Current action and preconditions to check: trajectory_clear

Your task: For each precondition in the list above, predict whether it will hold at this action.

Consider the current scene as observed from the mobile robot's camera, and analyze the predicted future states of all dynamic agents (e.g., people, animals, vehicles, or any moving entities) within the NEXT SECOND.

IMPORTANT: Only answer "very likely" if you are absolutely certain—based on strong, clear evidence—that a dynamic agent will violate the precondition in the predicted future state. Do NOT answer "very likely" for unlikely, ambiguous, or low-probability risks.

Ask yourself for each precondition: Is there a high probability, with clear and convincing evidence, that the predicted future states of any dynamic agent will interfere with the predicted future state of the currently executing action within the NEXT SECOND, causing that precondition to fail?

Assess the risk level based on these predictions. Use "likely" or "very likely" if motions create a clear risk of interference.

Use "neutral" or "improbable" if agents are nearby but their predicted paths are clearly diverging or non-conflicting.

Failure Risk Categories: "very improbable", "improbable", "neutral", "likely", "very likely"

Answer Format: Output ONLY the probability_of_failure value from these categories: "very improbable", "improbable", "neutral", "likely", "very likely"

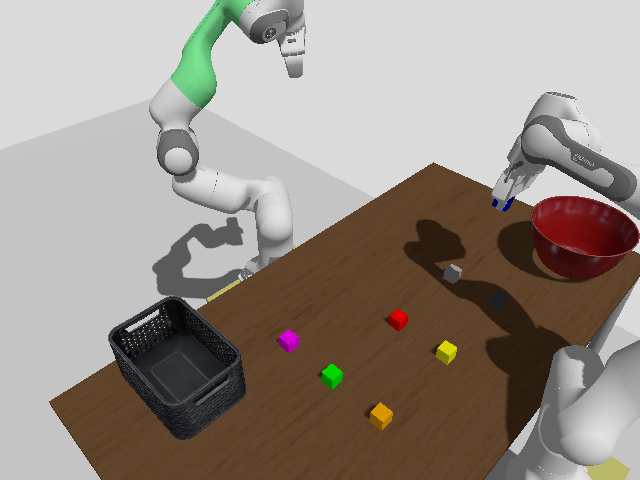

Answer: very improbable